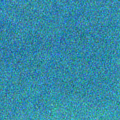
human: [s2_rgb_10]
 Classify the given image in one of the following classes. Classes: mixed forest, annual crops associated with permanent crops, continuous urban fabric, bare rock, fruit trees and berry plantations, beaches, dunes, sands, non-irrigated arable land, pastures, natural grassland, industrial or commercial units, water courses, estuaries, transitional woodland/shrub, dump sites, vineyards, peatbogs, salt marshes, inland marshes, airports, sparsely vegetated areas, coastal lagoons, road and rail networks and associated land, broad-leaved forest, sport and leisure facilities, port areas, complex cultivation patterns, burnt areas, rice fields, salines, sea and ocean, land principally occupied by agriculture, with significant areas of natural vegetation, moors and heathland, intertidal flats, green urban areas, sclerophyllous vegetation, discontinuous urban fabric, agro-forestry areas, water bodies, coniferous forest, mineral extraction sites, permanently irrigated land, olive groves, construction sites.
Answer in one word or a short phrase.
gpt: sea and ocean